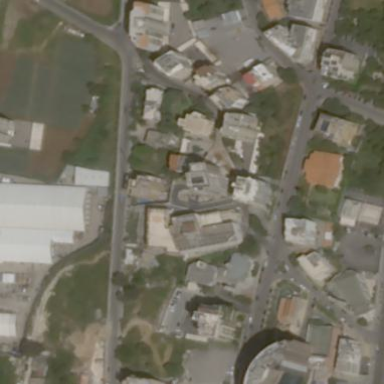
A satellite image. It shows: Hospital.